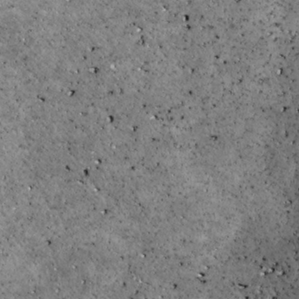
Label: non_frost